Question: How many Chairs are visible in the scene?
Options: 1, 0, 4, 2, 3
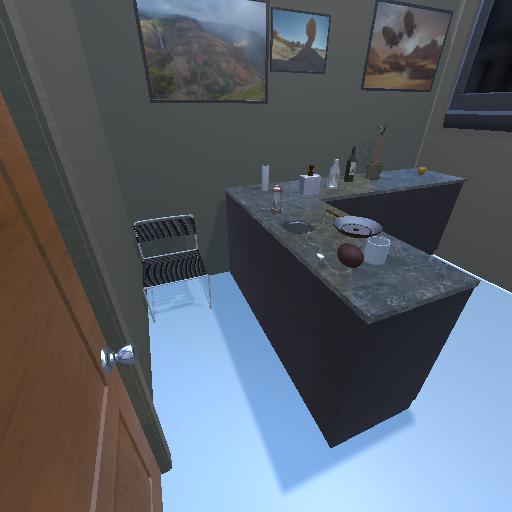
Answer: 1